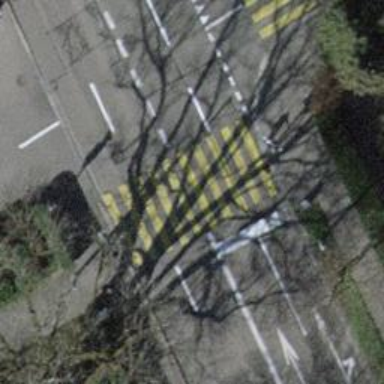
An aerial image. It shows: Footway with asphalt surface and zebra crossing.